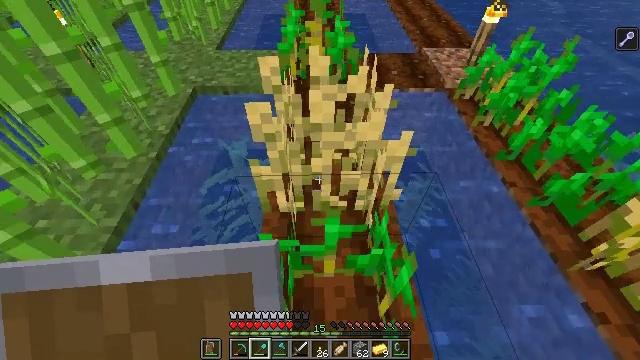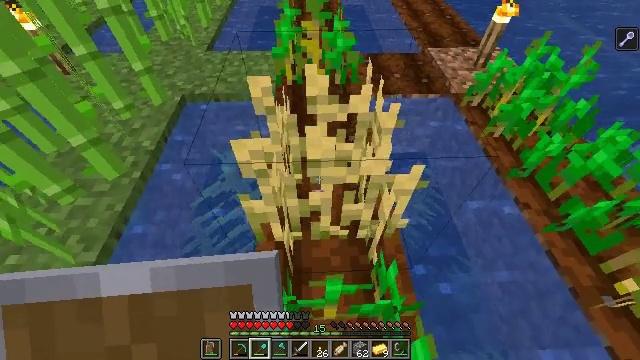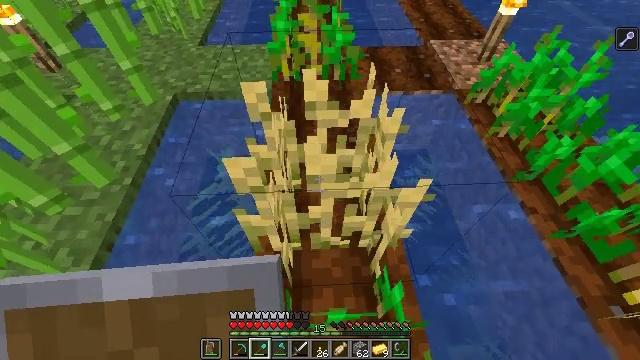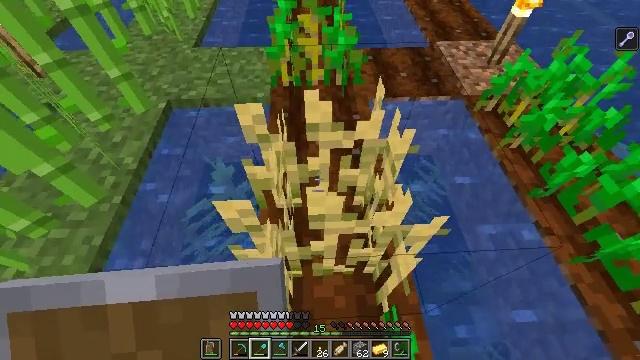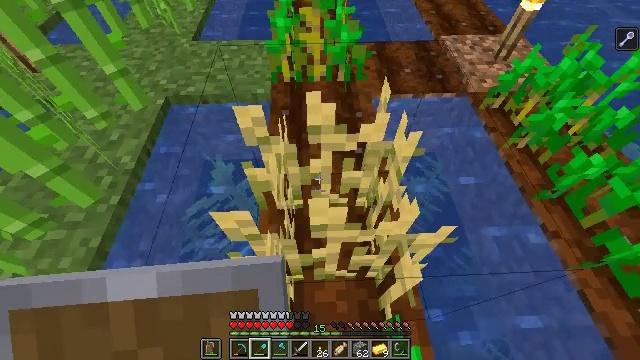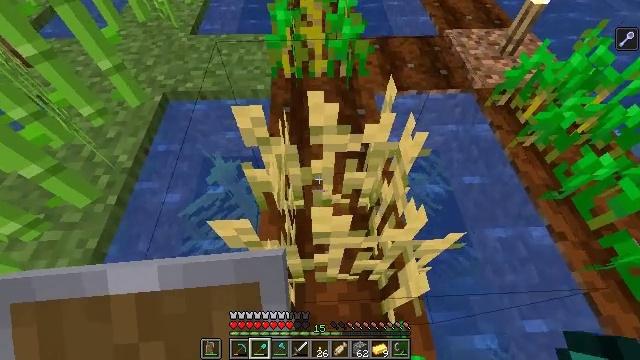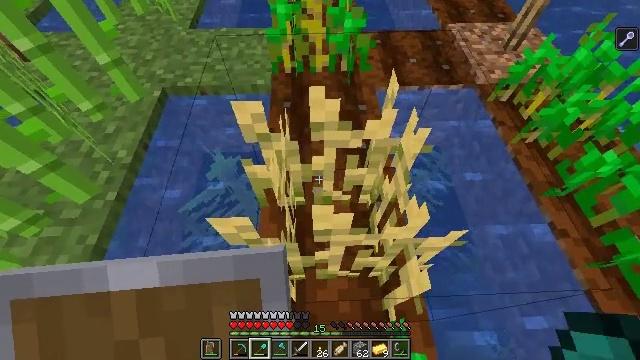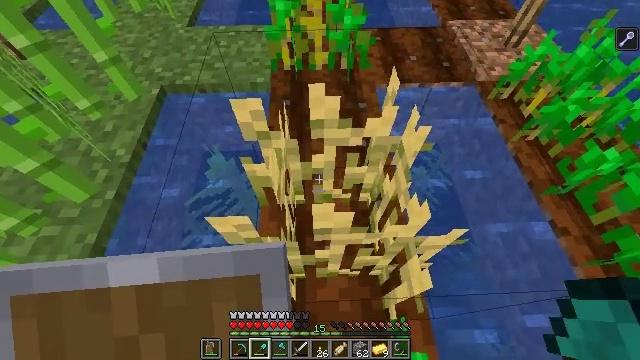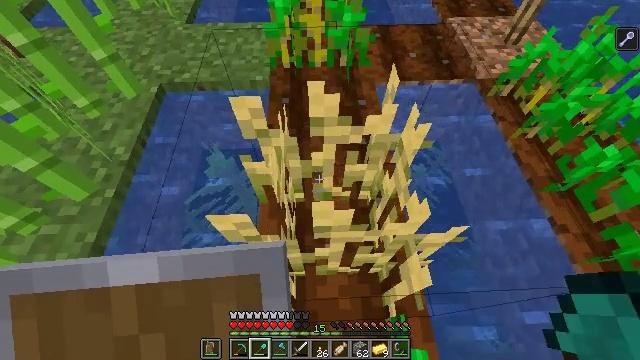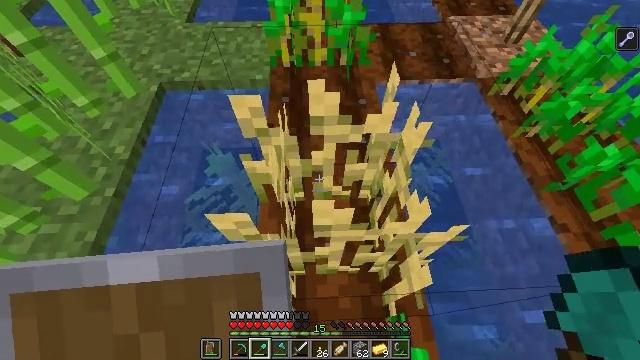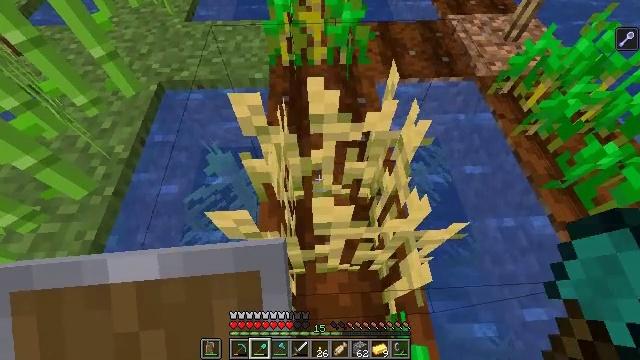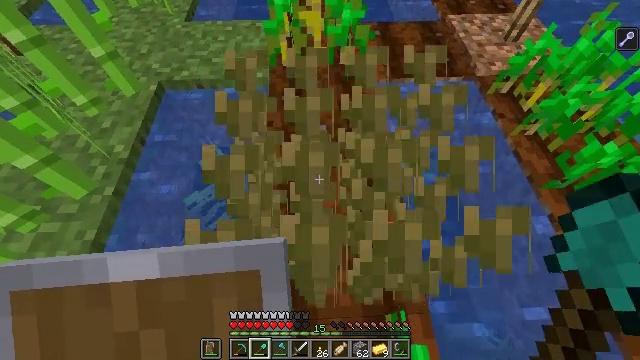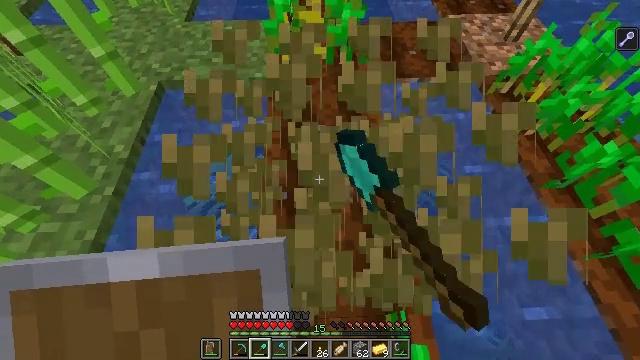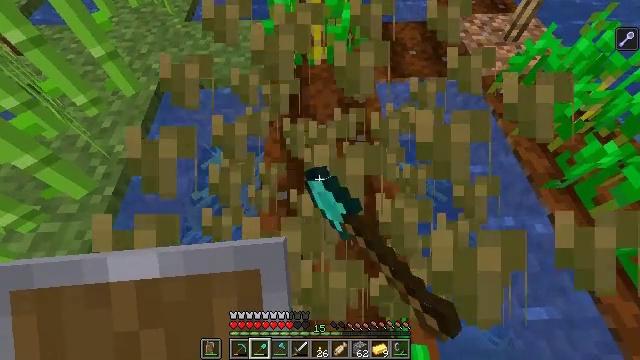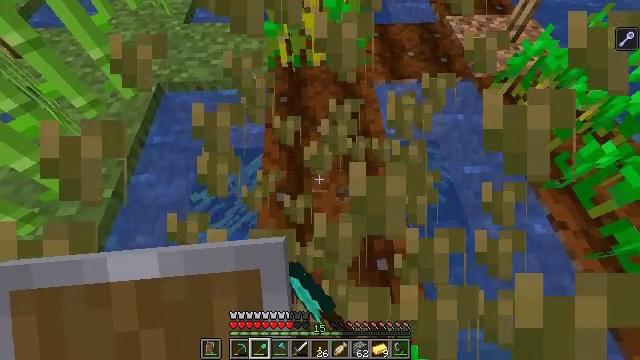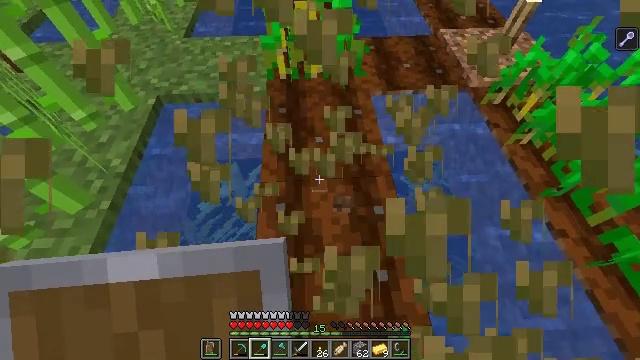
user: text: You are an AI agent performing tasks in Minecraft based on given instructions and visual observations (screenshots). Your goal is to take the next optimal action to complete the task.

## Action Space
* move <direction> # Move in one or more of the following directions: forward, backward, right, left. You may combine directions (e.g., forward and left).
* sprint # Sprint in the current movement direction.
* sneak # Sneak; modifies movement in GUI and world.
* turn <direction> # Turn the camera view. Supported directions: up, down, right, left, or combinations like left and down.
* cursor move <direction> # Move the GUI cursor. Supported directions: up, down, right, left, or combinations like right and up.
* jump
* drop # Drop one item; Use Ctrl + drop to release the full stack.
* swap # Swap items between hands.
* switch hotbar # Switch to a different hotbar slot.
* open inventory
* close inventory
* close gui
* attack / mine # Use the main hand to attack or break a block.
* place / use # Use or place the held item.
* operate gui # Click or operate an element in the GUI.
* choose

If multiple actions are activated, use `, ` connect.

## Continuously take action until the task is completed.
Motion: motion action
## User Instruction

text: Break the mature wheat plants.
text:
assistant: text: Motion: move forward, turn down
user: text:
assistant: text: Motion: move forward, turn down
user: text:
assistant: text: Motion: turn down
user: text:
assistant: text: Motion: turn down
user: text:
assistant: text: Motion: turn down
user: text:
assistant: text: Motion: turn down
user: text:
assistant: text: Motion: no_op
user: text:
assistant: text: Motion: no_op
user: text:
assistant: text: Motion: no_op
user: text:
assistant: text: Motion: no_op
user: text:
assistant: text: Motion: attack / mine
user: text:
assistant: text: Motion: attack / mine
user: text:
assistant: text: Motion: no_op
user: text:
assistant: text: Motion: no_op
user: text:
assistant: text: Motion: turn up
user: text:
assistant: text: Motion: turn up
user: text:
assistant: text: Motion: turn up
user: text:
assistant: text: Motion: turn up
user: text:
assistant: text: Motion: move forward, turn up
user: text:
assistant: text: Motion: move forward, turn up
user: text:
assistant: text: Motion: move forward, turn up
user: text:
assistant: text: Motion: move forward, turn up
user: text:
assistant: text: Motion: move forward, turn up
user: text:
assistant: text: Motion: turn up
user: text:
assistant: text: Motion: turn up
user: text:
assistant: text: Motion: move forward, turn up
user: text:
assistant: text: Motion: move forward, turn up
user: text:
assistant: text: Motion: move forward, turn up
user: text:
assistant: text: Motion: move forward
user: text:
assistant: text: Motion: move forward